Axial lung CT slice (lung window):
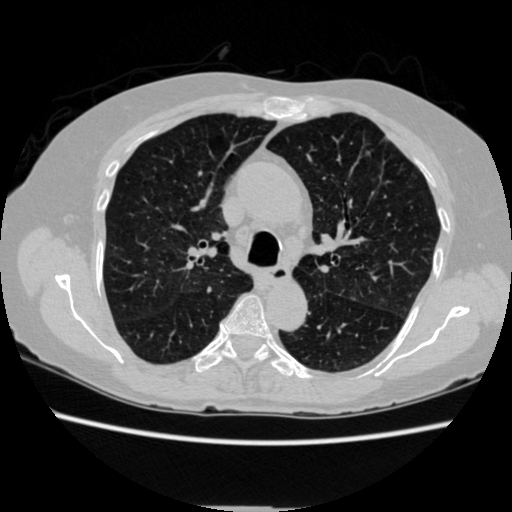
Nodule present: no